Field crop: maize
Growth stage: 2
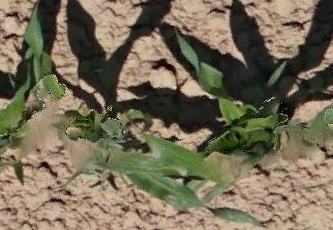
Species: maize